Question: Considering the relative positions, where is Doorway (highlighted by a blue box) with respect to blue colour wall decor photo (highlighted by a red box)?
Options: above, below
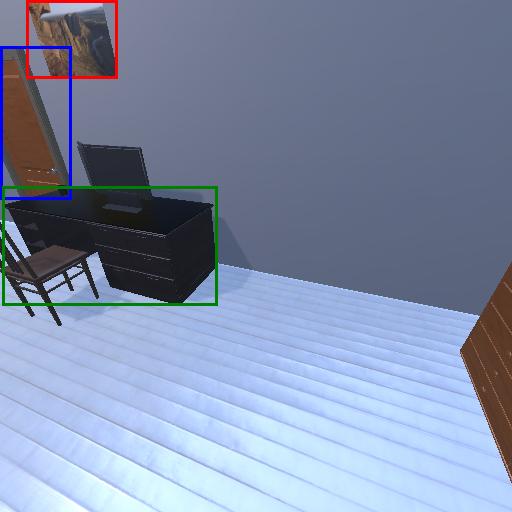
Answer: above